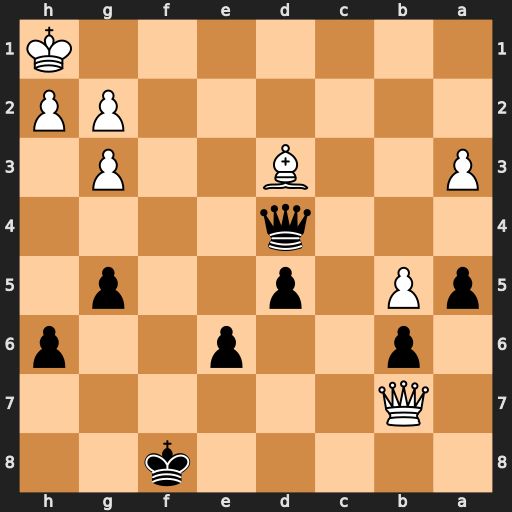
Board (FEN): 5k2/1Q6/1p2p2p/pP1p2p1/3q4/P2B2P1/6PP/7K
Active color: b
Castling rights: -
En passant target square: -
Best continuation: Qa1+ Bb1 Qxb1#